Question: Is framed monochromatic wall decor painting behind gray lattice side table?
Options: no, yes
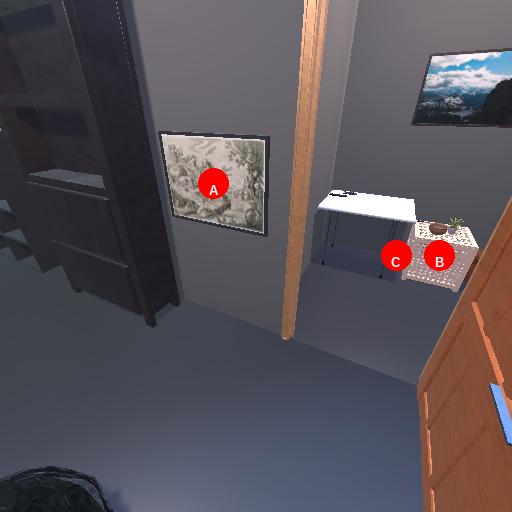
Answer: no